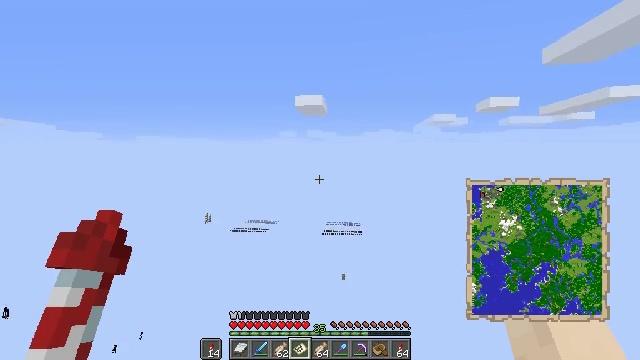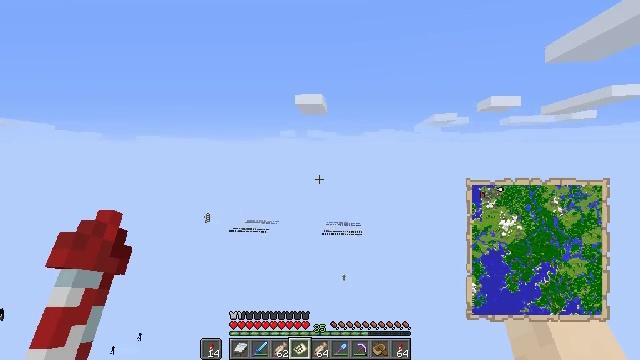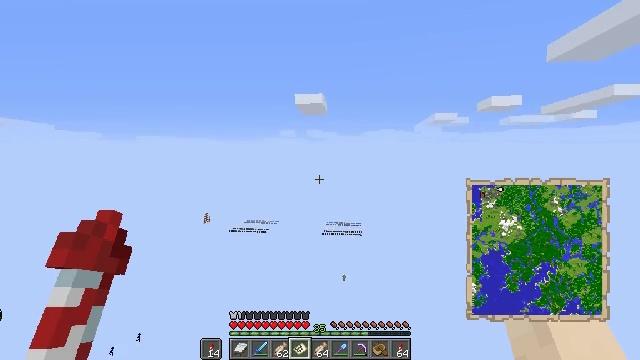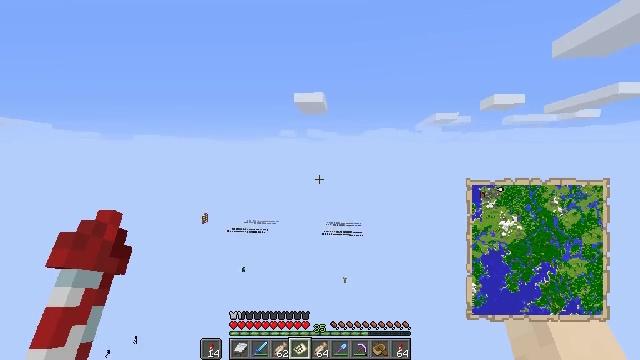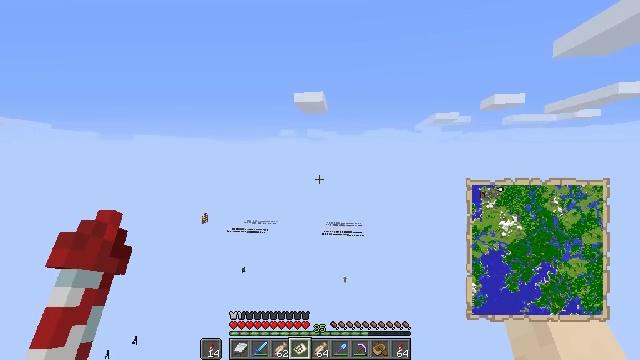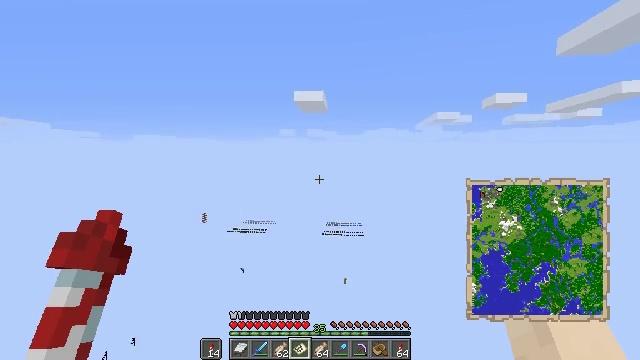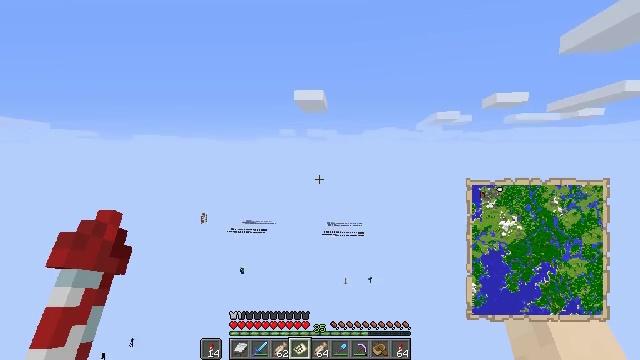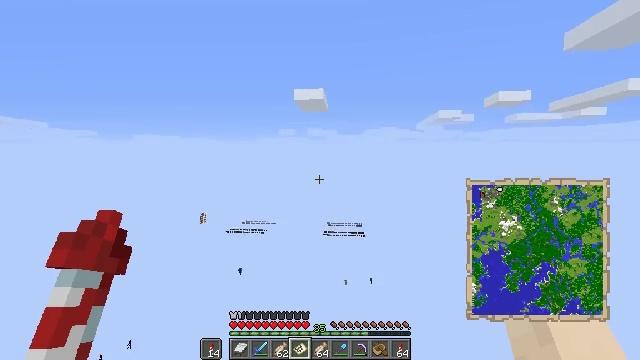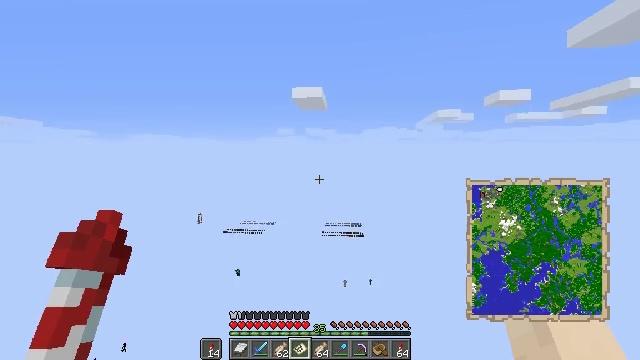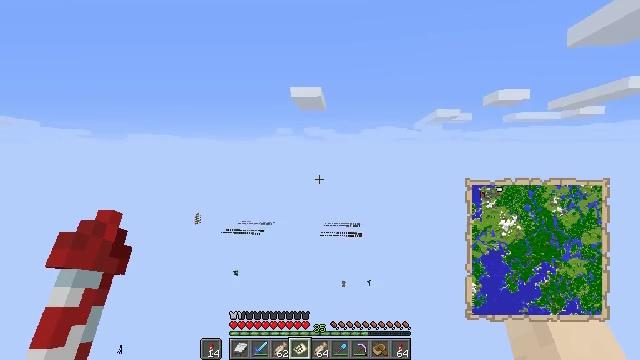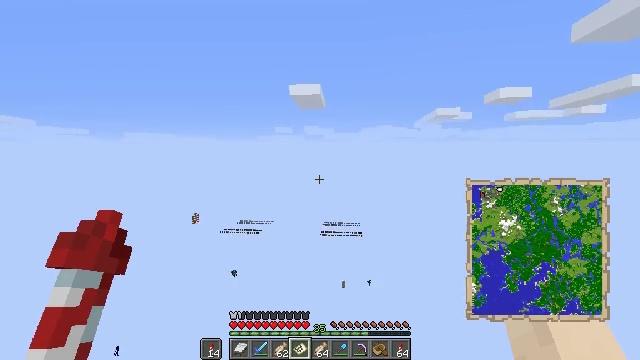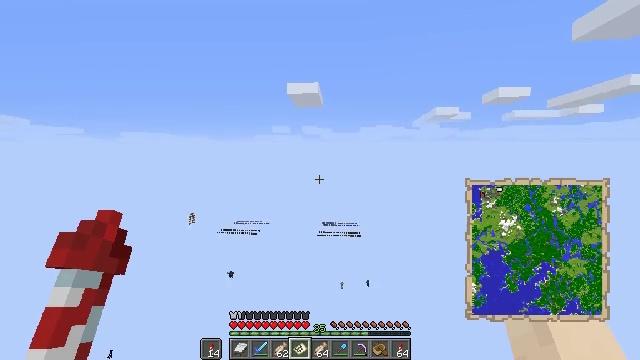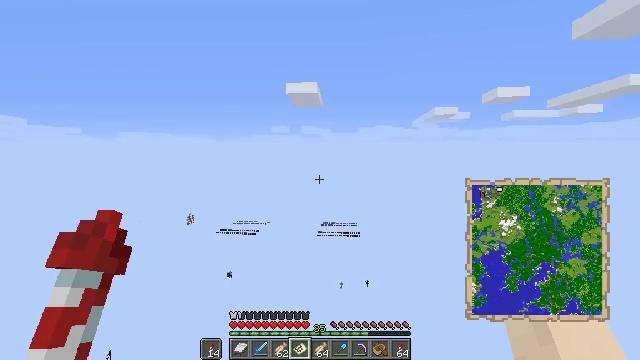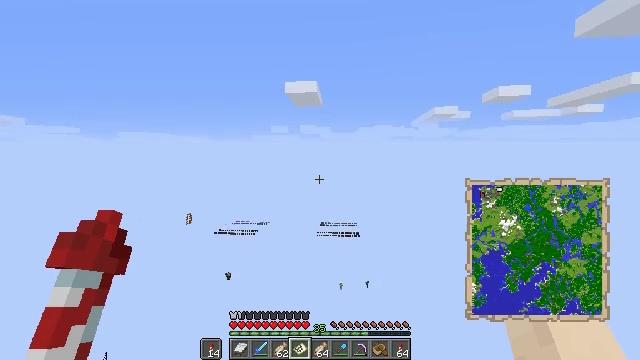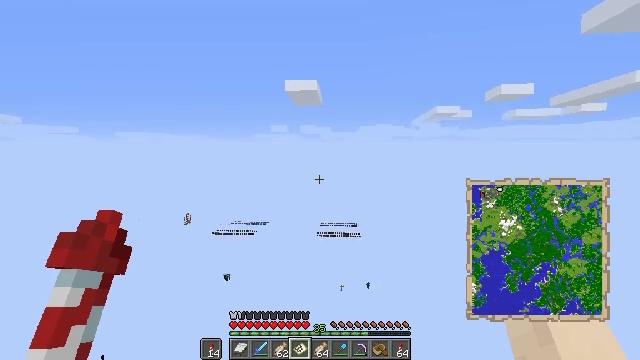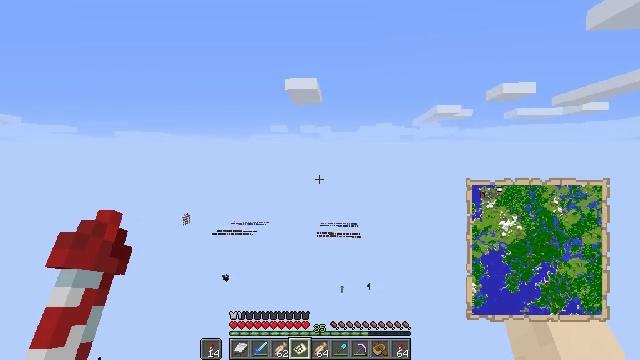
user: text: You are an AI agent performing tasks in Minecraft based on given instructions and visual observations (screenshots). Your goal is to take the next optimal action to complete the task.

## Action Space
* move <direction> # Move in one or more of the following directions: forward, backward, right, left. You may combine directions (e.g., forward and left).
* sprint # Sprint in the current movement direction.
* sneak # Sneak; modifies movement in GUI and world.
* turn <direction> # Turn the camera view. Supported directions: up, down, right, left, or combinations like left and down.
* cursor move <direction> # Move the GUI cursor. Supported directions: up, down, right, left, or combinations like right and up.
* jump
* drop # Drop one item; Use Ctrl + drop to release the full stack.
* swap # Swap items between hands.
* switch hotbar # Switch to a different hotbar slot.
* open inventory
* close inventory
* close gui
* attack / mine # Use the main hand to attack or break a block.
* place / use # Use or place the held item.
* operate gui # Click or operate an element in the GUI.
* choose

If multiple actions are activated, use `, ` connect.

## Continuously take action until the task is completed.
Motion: motion action
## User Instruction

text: Craft a map by arranging paper and a compass on a crafting table.
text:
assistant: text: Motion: no_op
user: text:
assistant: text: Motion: no_op
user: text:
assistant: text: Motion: no_op
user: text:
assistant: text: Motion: no_op
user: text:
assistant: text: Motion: no_op
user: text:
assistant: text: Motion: no_op
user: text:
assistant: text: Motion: no_op
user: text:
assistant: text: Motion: no_op
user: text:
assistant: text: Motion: no_op
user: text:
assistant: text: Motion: no_op
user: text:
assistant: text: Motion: no_op
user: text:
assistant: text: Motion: no_op
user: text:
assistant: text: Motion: no_op
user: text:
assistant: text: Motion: no_op
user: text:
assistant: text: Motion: no_op
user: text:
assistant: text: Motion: no_op
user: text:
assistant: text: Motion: no_op
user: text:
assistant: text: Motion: no_op
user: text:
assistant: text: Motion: no_op
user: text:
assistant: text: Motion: no_op
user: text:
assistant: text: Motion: no_op
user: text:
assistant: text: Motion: no_op
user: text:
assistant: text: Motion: no_op
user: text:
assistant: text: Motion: no_op
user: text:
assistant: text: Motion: no_op
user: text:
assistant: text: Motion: no_op
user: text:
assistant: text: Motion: turn down
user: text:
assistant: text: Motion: no_op
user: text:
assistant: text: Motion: no_op
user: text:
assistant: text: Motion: no_op